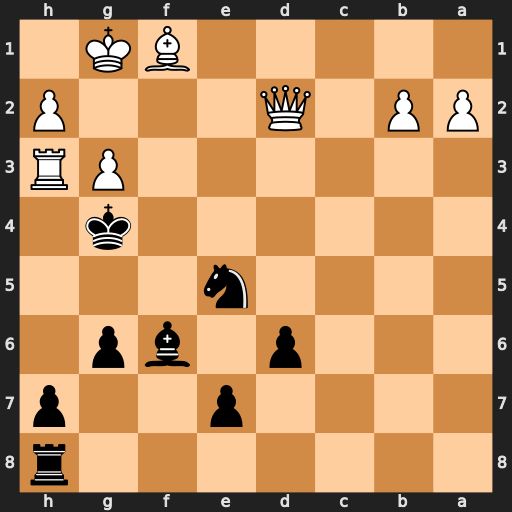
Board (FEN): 7r/4p2p/3p1bp1/4n3/6k1/6PR/PP1Q3P/5BK1
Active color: b
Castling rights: -
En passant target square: -
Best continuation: Nf3+ Kg2 Nxd2